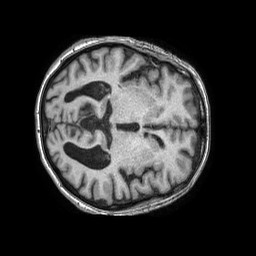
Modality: T1w
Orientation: axial
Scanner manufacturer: philips
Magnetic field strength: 1.5 T
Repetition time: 0.007537 s
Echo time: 0.003425 s